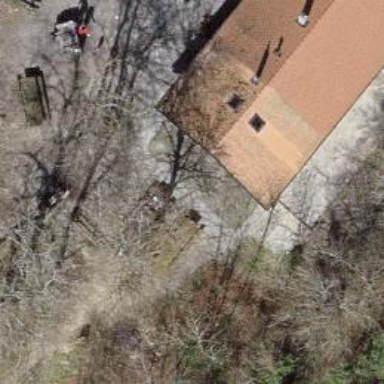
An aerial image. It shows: Cabin is depicted in the image.